Question: The decimals on my Y axis are being covered by white spaces.
Reference below.

Here is my GraphView XML code.
'''
<android.support.v7.widget.CardView
android:id="@+id/card_view2"
android:layout_gravity="center"
android:layout_width="match_parent"
android:layout_height="wrap_content"
card_view:cardCornerRadius="4dp"
android:layout_margin="20dp"
android:elevation="30dp">
<LinearLayout
android:layout_width="match_parent"
android:layout_height="match_parent"
android:orientation="vertical">
<include
layout="@layout/activity_full_screen_humid"
android:layout_width="match_parent"
android:layout_height="200dp"
android:layout_gravity="center"
android:layout_weight="0.8"/>
<LinearLayout
android:layout_width="match_parent"
android:layout_height="match_parent"
android:background="@color/colorGrey"
android:orientation="horizontal">
<TextView
android:id="@+id/info_text2"
android:layout_width="40dp"
android:layout_height="wrap_content"
android:layout_gravity="center"
android:layout_marginStart="10dp"
android:layout_weight="0.9"
android:text="@string/overall_humid"
android:textAllCaps="true"
android:textSize="15sp"
android:textStyle="bold" />
<ImageButton
android:id="@+id/fullscreen2"
android:layout_width="40dp"
android:layout_height="60dp"
android:layout_marginEnd="10dp"
android:layout_weight="0.1"
android:adjustViewBounds="true"
android:cropToPadding="false"
android:onClick="onFullScreen"
android:scaleType="fitXY"
android:src="@drawable/fullscreen_icon" />
</LinearLayout>
</LinearLayout>
</android.support.v7.widget.CardView>
'''
These are the functions I used.
'''
graph.getGridLabelRenderer().setLabelFormatter(new DateAsXAxisLabelFormatter(this));
graph.getGridLabelRenderer().setNumHorizontalLabels(2);
graph.getViewport().setMinX(d1.getTime());
graph.getViewport().setMaxX(d3.getTime());
graph.getViewport().setXAxisBoundsManual(true);
graph.getGridLabelRenderer().setHumanRounding(false);
'''
Increasing the layout_margin does not change anything. It just makes the whole graph smaller instead.
Is there a way to add some left padding so that I can see the whole decimal on my Y axis?
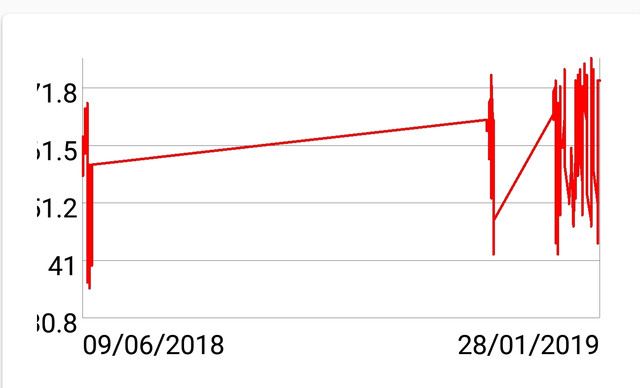
Answer: After messing around with the functions, I've found a solution. Apparently you can set the label padding by using getGridLabelRenderer.setPadding().
'''
graph.getGridLabelRenderer().setPadding(40);
'''